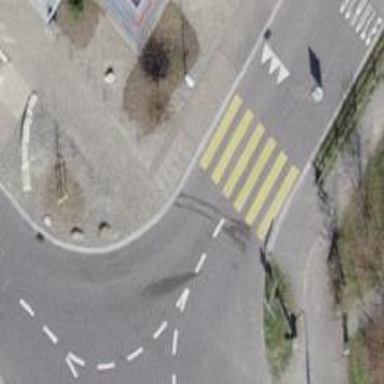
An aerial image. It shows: Pedestrian crossing with zebra markings on the footway.